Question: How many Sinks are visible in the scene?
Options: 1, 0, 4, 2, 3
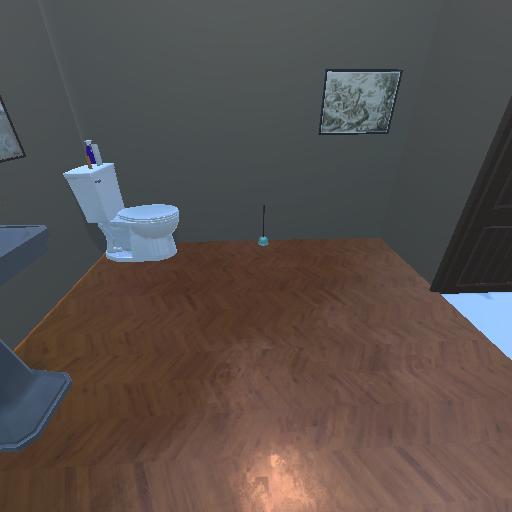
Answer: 1